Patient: sex F, age 33
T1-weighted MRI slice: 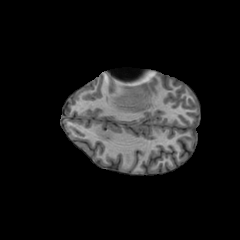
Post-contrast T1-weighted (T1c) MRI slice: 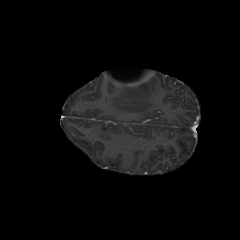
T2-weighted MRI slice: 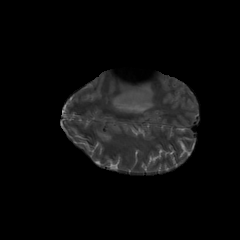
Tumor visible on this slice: yes
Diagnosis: Glioblastoma, IDH-wildtype
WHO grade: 4